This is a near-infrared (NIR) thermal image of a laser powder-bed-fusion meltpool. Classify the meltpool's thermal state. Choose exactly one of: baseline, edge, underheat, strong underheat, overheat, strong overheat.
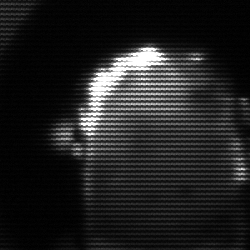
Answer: baseline